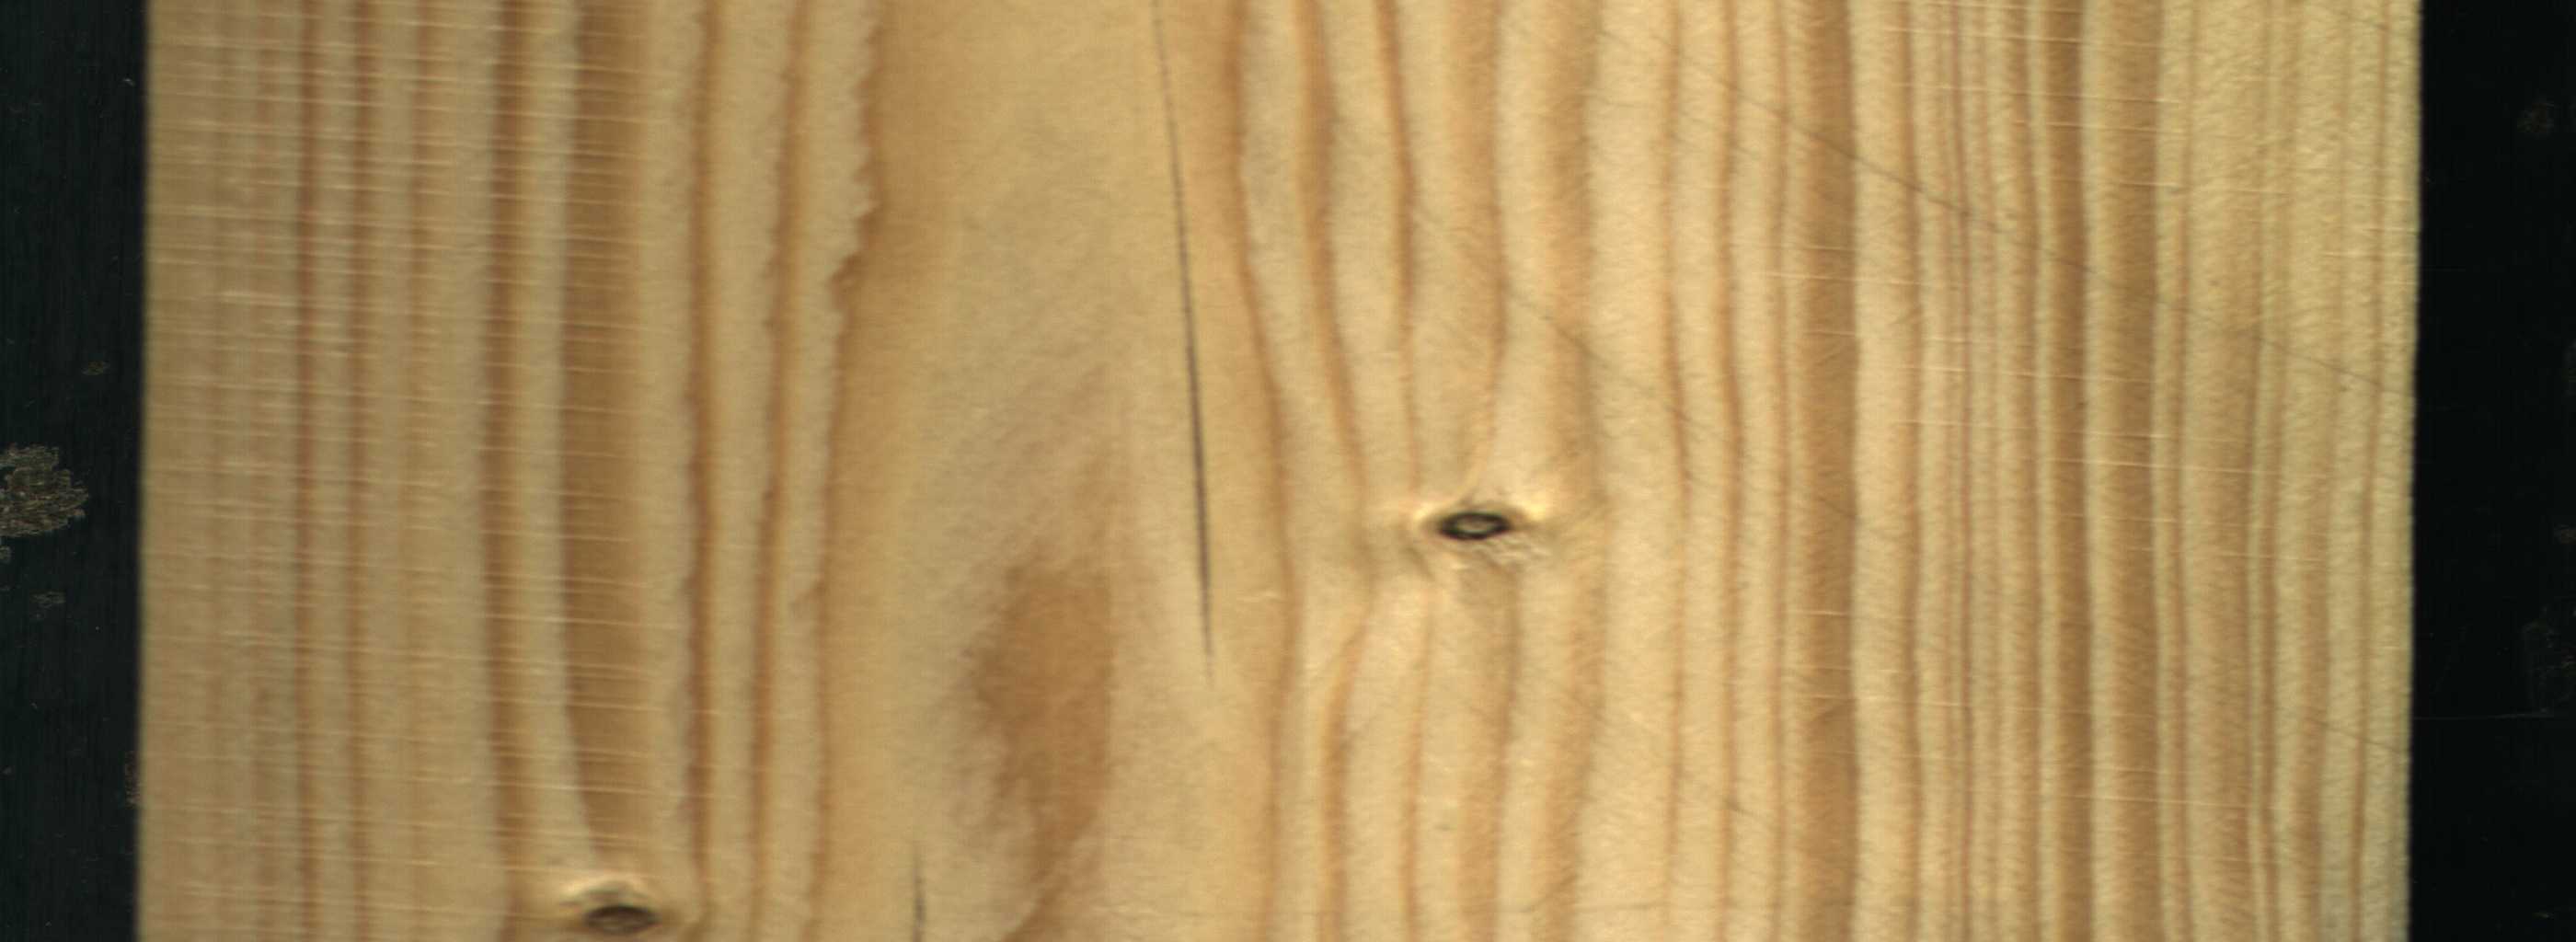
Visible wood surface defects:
Crack
Dead_Knot
Live_Knot